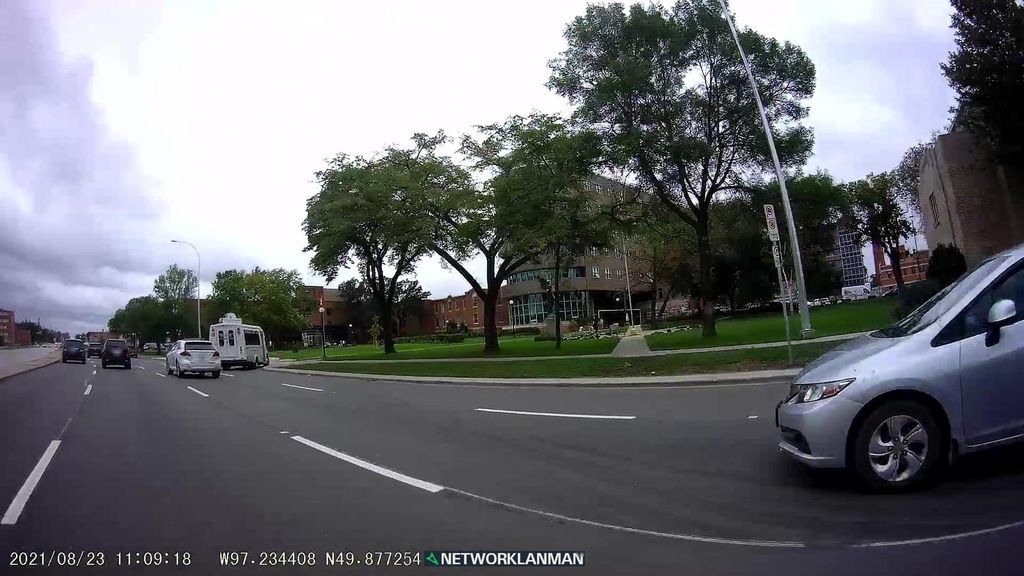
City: winnipeg